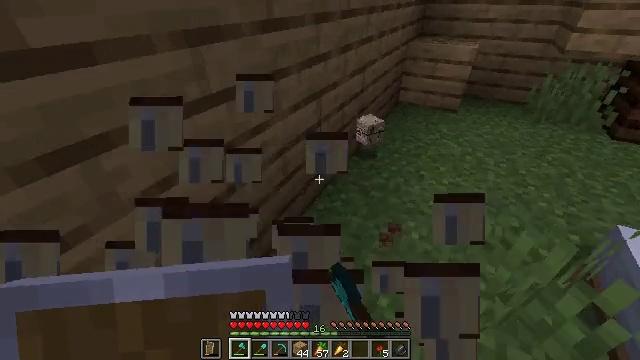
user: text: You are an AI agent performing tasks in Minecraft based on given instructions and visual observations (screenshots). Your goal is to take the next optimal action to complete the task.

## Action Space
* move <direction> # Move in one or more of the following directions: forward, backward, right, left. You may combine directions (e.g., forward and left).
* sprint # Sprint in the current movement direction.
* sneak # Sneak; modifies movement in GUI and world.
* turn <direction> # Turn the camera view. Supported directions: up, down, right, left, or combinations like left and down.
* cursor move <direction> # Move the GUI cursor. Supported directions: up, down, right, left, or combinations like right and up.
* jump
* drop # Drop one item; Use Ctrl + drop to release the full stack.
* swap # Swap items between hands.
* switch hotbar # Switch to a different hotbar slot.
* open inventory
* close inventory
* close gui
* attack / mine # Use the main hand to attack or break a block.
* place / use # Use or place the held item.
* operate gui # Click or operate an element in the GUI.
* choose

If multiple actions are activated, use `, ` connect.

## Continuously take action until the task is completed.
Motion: motion action
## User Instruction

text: Recycle the fletching table.
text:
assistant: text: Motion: attack / mine